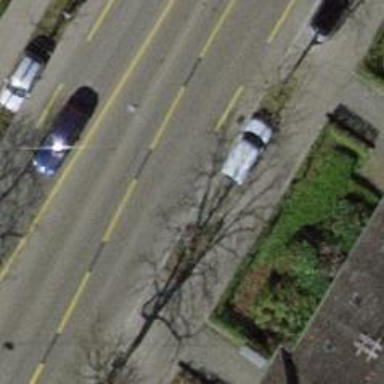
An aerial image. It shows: Avenue lined with trees.